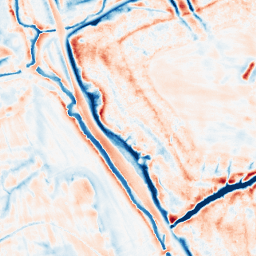
Category: edge_preserving
Decomposition family: bilateral
Decomposition parameters: d: 21
sigma_color: 75
sigma_space: 50
Upsampling method: sinc_hamming
Upsampling parameters: scale: 4
kernel_size: 8
Upsampling scale: 4